Interaction volume radius: 5 \u00c5
Interaction volume height: 15 \u00c5
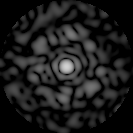
Disorder parameter: 0.7771